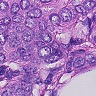
Metastatic tissue present: yes